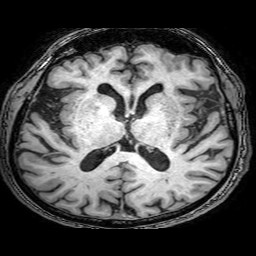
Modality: T1w
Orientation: coronal
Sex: male
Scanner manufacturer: philips
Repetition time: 0.008236 s
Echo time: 0.00381 s